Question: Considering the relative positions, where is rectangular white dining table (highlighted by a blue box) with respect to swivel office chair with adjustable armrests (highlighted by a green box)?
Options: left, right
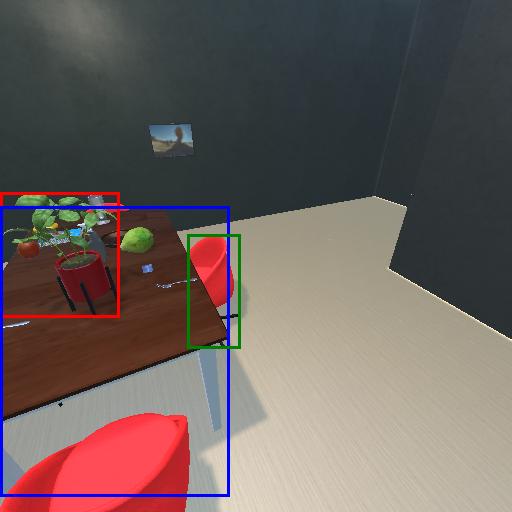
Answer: left